Question: I am trying to build a type of color density plot similar to the one here:
<URL>
But with different types of data that goes into it. My real data has a bunch of rows but for example I have code that is put into a data frame that is X, Y, Score and I want to have a color density plot using these static X, Y buckets. Is that possible?
'''
X=seq(0,10,by=1)
Y=seq(50,60,by=1)
total=expand.grid(X,Y)
nrow(total)
total$score=runif(nrow(total), min=0, max=100)
range(total$score)
head(total)
my_palette <- colorRampPalette(c("blue", "yellow", "red"))(n = 100)
col_breaks = c(seq(0,100,length=100))
col=data.frame(as.character(my_palette),col_breaks)
col$num=row.names(col)
head(col)
col$col_breaks=round(col$col_breaks,0)
names(col)[1]="hex"
total$round=round(total$score)
total$color=as.character(col$hex[match(total$round,col$col_breaks)])
plot(total$Var1,total$Var2,col=total$color,xlim=c(0,10),ylim=c(50,60))
'''
I am not trying to hexbin or anything confine into boxes, figured that out using conditional rect() with colors but wondering with this type of data if there is a way for it to sort of be more of a freeflowing shape of heat similar to this:

Or does it need to be continuous data to do something like that?
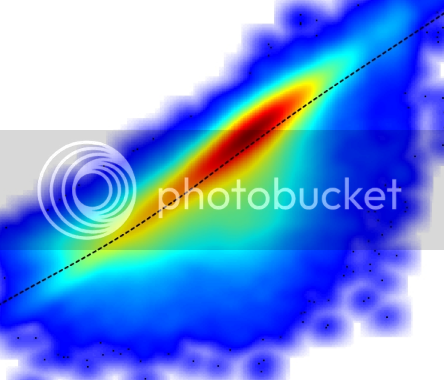
Answer: If I understand your question correctly, I think you can do this in 'ggplot'.
Basically you can use 'geom_raster' to fill in the tiles with an interpolate option so it won't look "blocky". You can then set the gradient to what you want. So for example, based on the sample data you gave me I have set the low, mid, high colours to be blue, white and red respectively. It would simply be the following code:
'''
library(ggplot2)
ggplot(total, aes(x=Var1, y=Var2)) +
geom_raster(aes(fill=score), interpolate=TRUE) +
scale_fill_gradient2(limits=c(0,100), low="blue", mid="white", high="red", midpoint = 50)
'''
Output:
<URL>